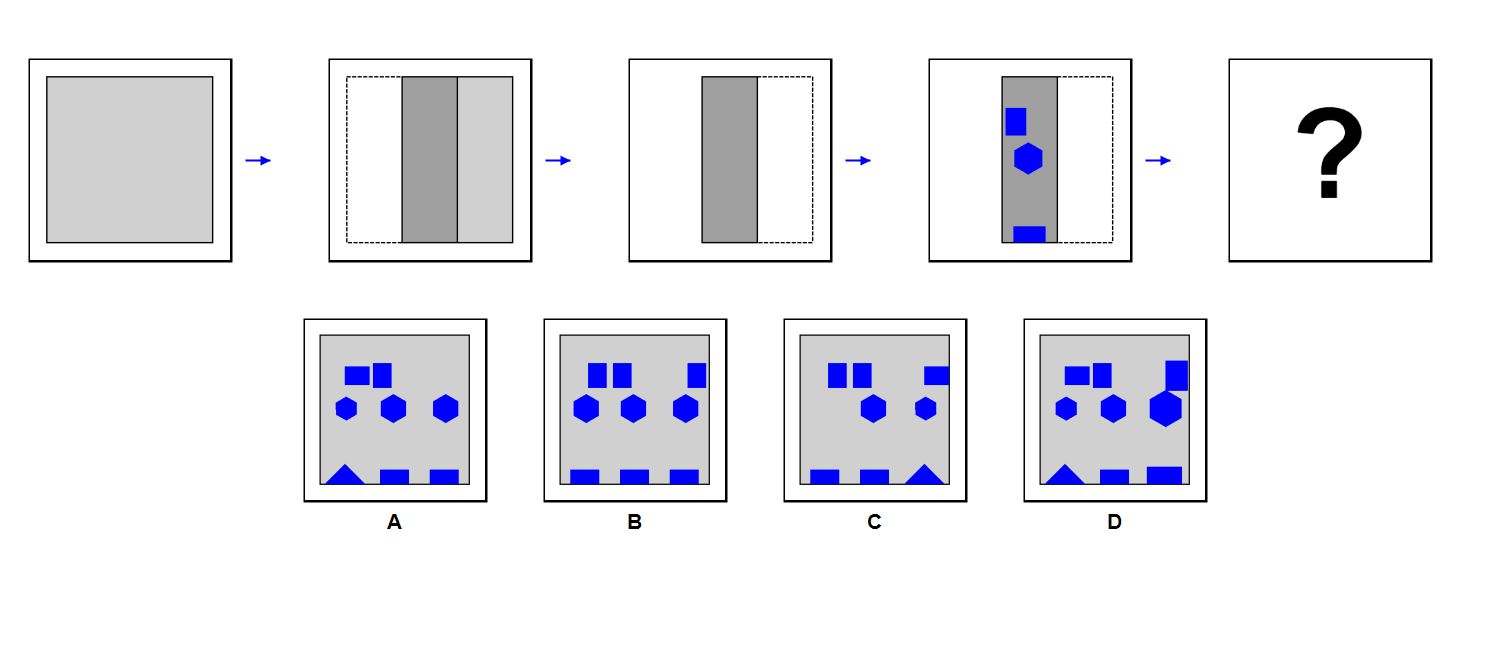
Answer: B